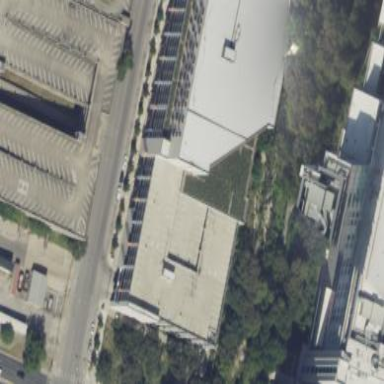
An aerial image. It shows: Multi-storey parking building.